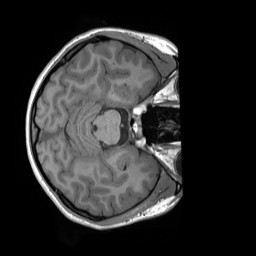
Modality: T1w
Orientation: axial
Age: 21
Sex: female
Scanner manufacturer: siemens
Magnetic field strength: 3 T
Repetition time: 1.8 s
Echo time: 0.00232 s